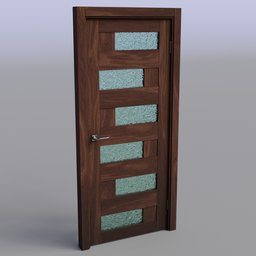
Label: architecture